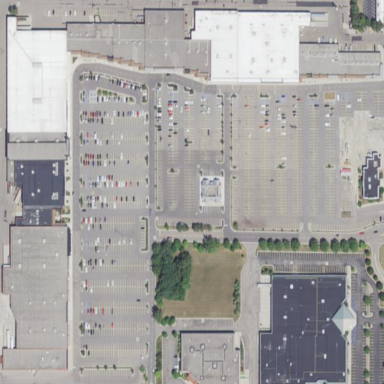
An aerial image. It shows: Mall building.